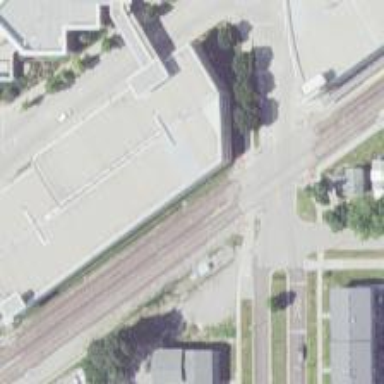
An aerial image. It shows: Crossing for the railway.